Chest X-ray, PA view. Patient: 36 years old, sex F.
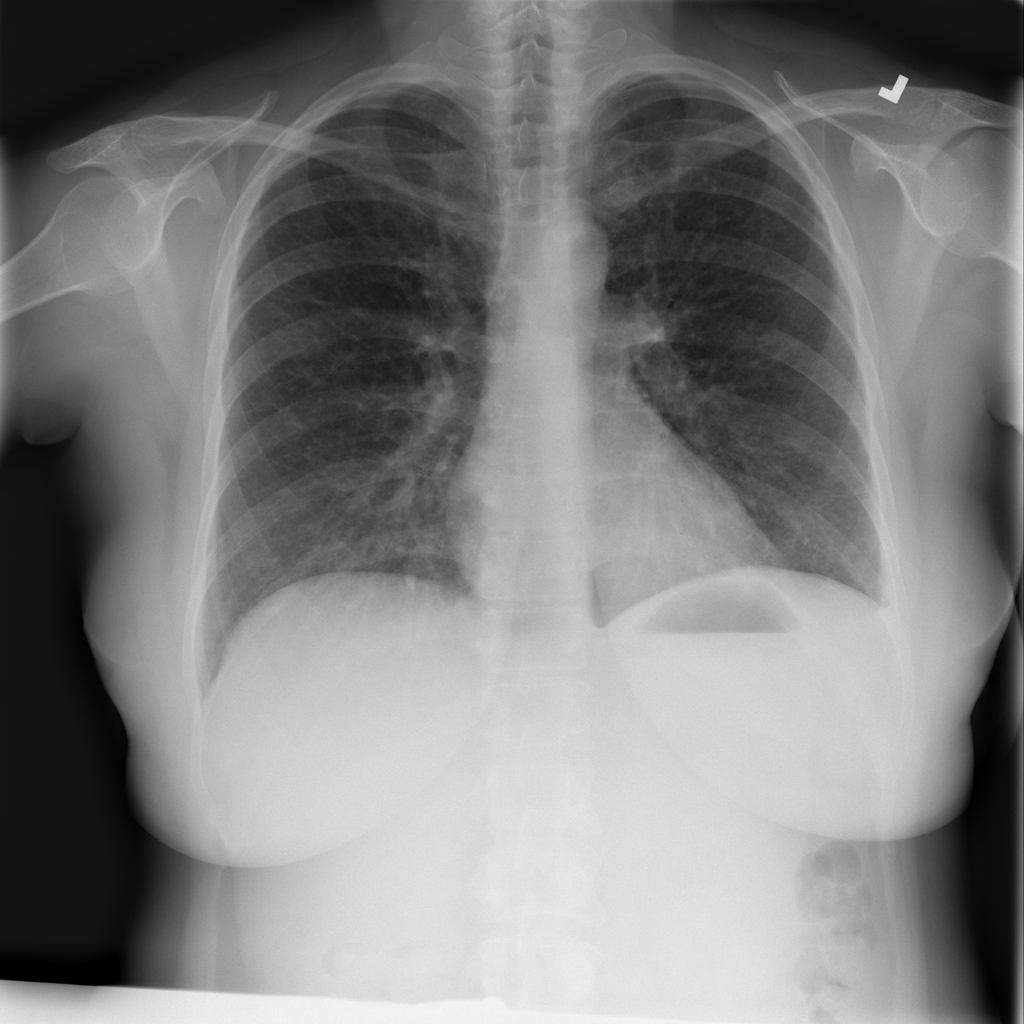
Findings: Infiltration